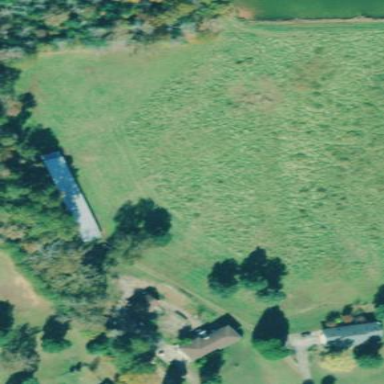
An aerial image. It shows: Farm.